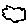
Label: cloud